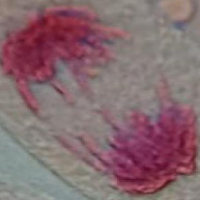
Label: anaphase